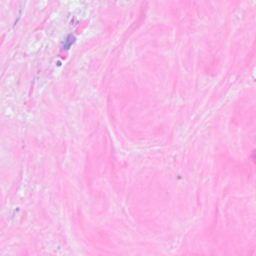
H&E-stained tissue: Breast